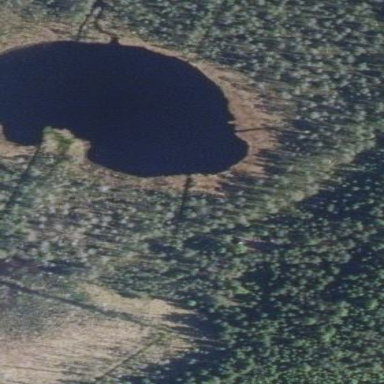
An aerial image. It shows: Serene lake.